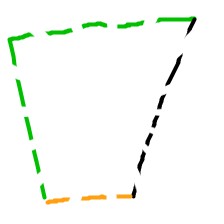
Shape: trapezoid